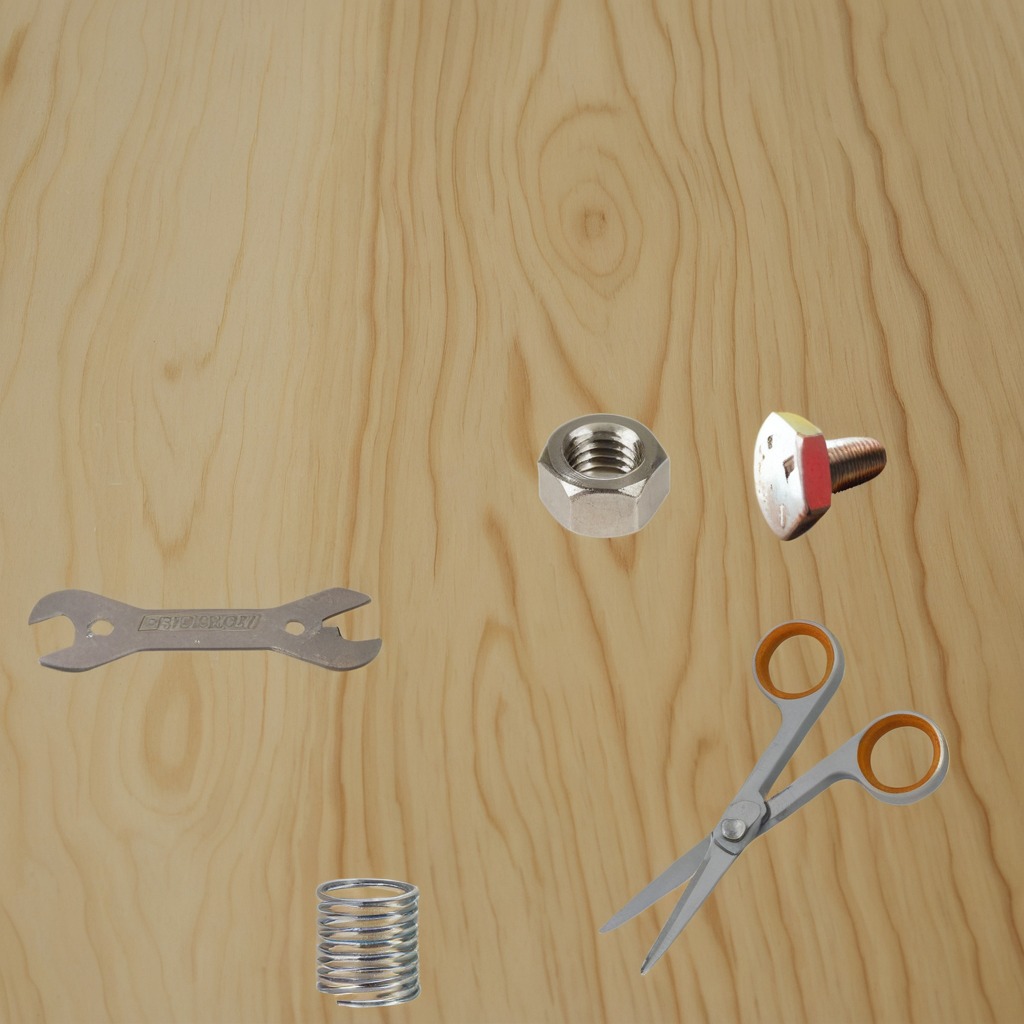
A metal machine screw, a coiled metal spring, a metal nut, a pair of scissors, and a wrench are lying on a plywood surface in a paint workshop lit by afternoon window light.